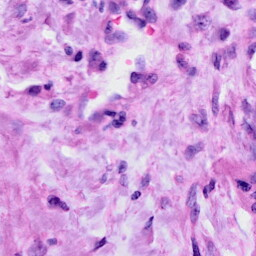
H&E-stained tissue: Cervix